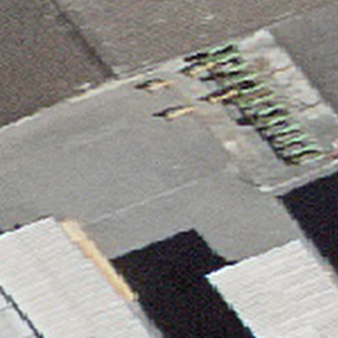
Label: other